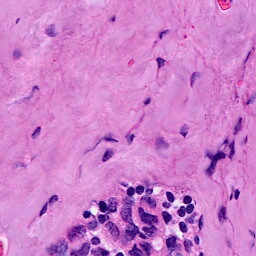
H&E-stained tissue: Breast